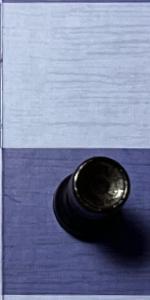
Label: Rook_Black